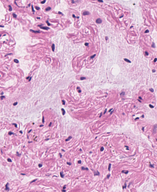
Tumor epithelial tissue: no
Tumor-associated stroma tissue: no
Normal tissue: yes